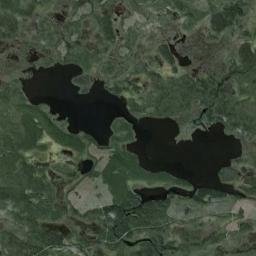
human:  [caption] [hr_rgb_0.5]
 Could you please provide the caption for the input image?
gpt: The big lake has a winding bank and some small lakes are next to it .

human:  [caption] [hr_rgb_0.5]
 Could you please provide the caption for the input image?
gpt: There are many lakes of different sizes .

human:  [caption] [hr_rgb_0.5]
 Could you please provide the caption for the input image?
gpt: There are paths on both sides of the lake .

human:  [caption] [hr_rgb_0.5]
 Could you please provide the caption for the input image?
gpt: An irregularly shaped blue lake on the ground covered with green vegetation .

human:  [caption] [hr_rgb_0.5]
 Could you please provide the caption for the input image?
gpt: There are green meadows around the lake .